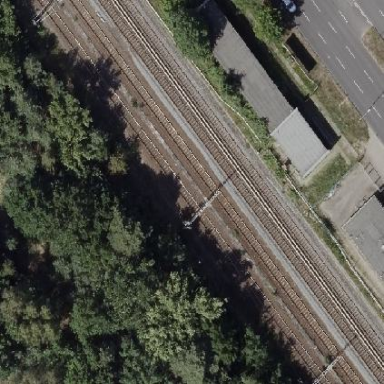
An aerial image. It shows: Service building housing traction substation.